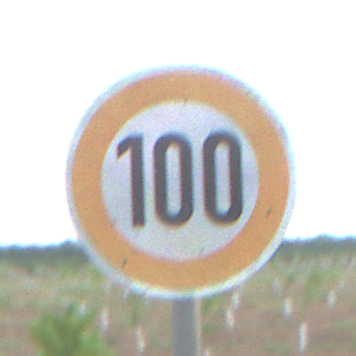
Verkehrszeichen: Geschwindigkeit100
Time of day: SunriseSunset
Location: Outdoor (Nature)
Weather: PartlyCloudy
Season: NotSpecified
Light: Natural